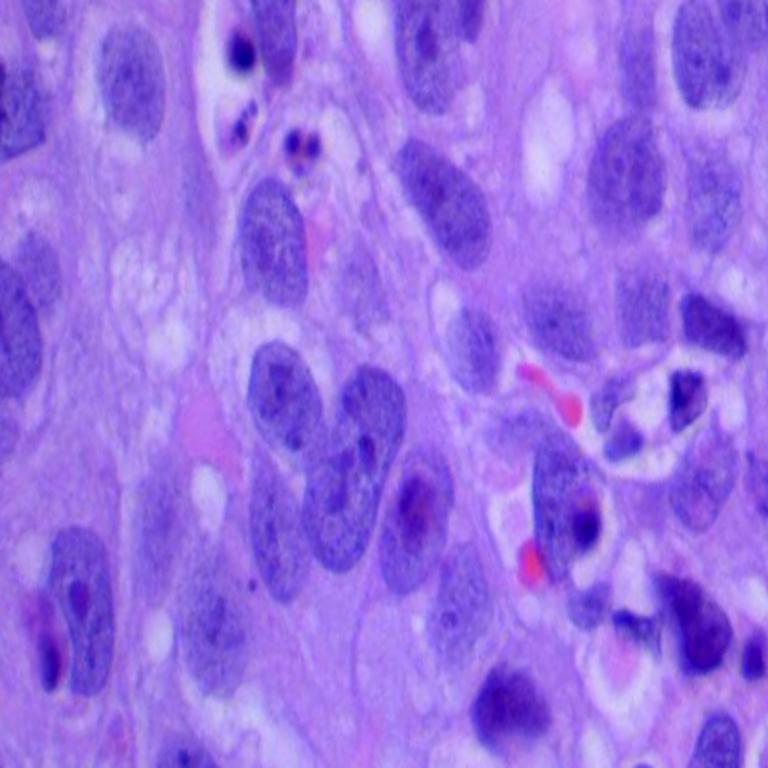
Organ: lung
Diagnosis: squamous carcinomas